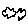
Label: cloud